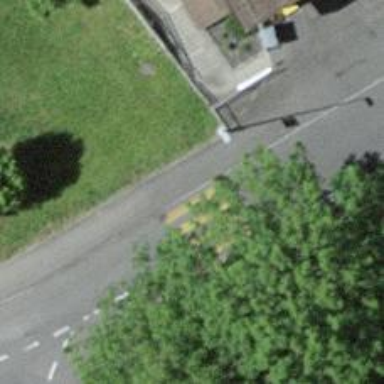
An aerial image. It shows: Kerb barrier.